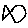
Label: fish